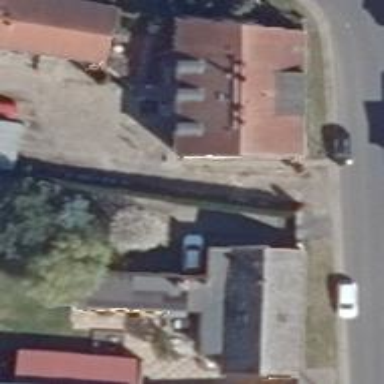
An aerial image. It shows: Driveway in living street.